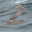
Label: 2